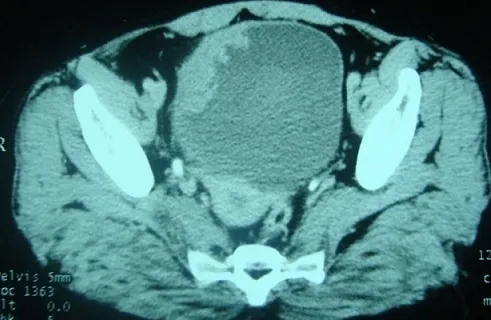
Tumor of the right anterolateral wall of the urinary bladder.
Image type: radiology (ct)